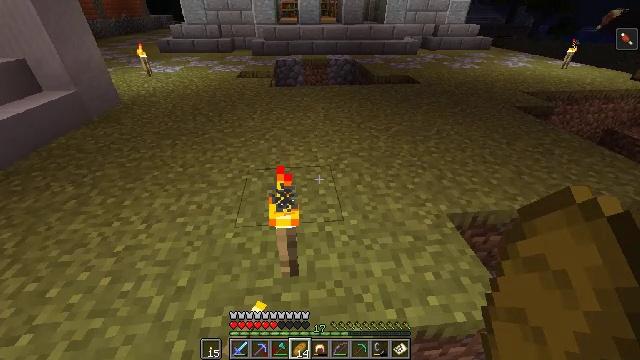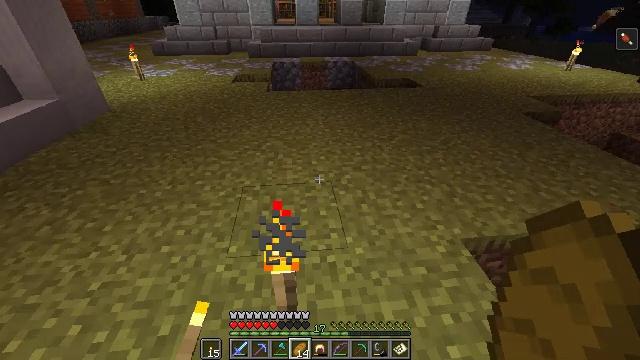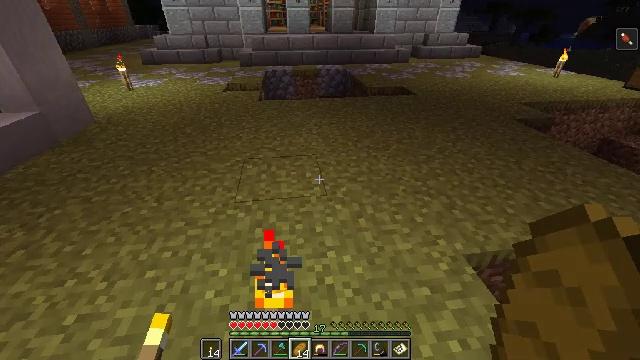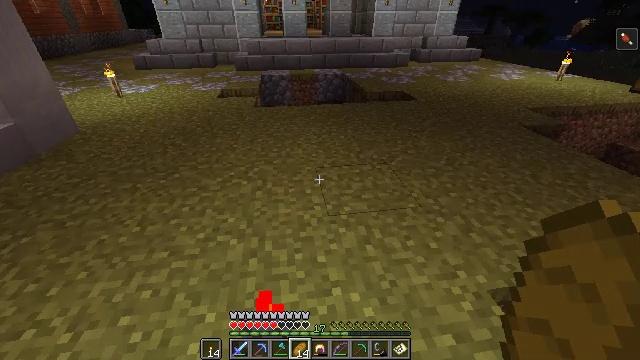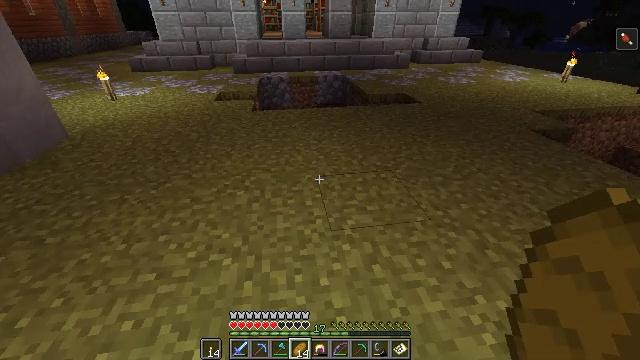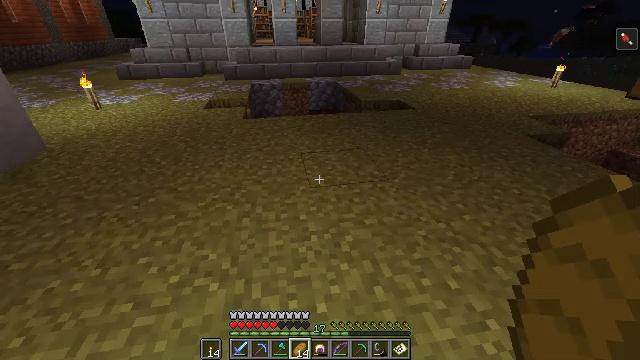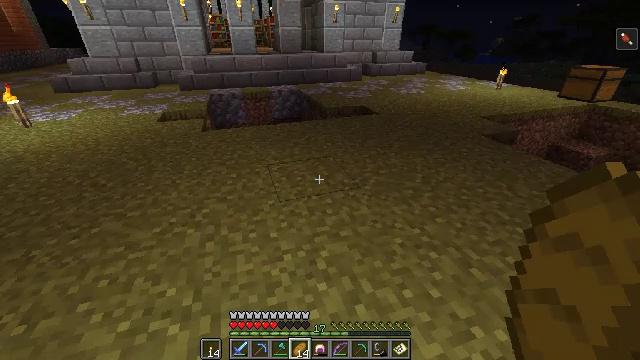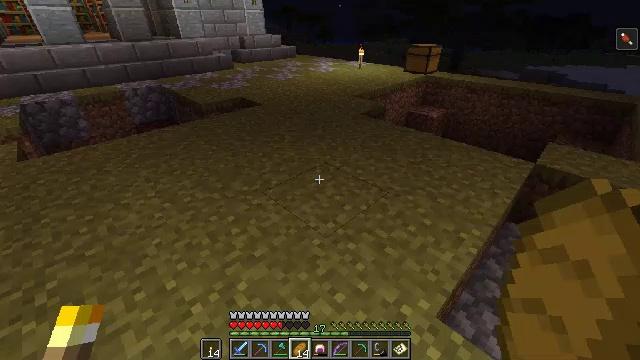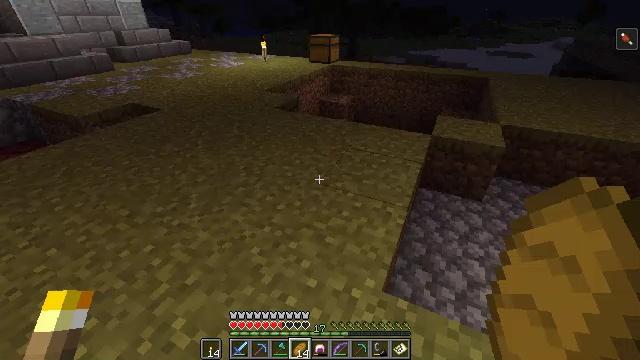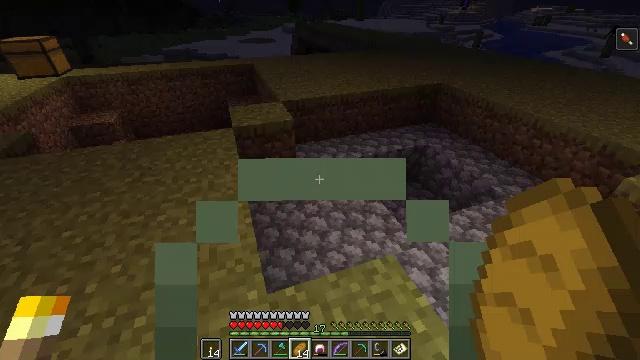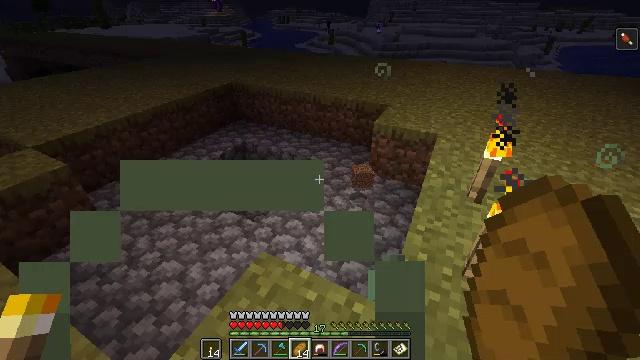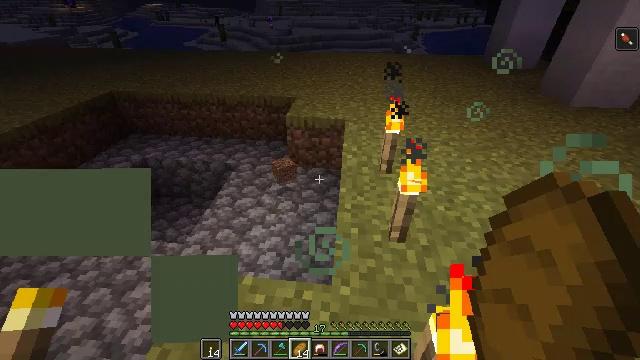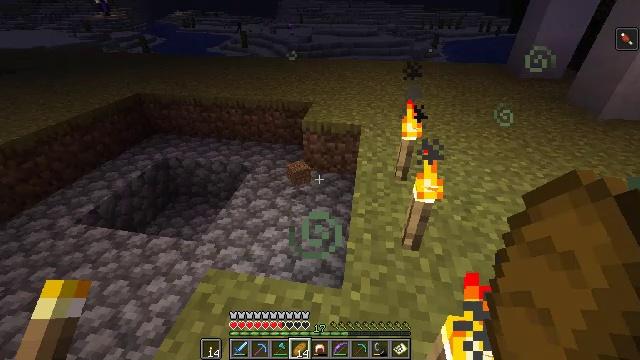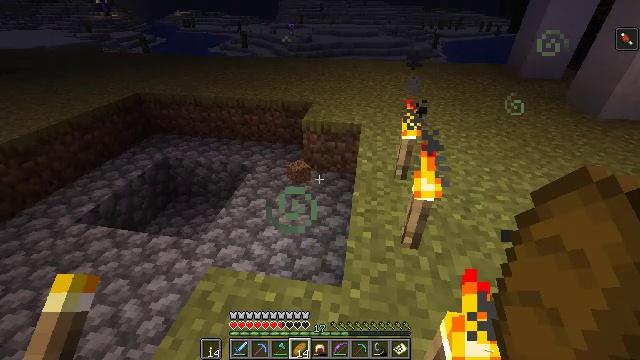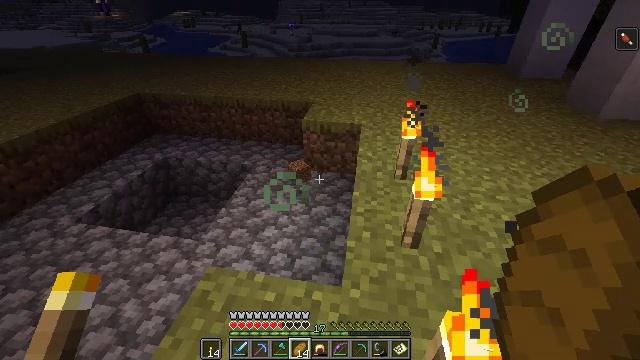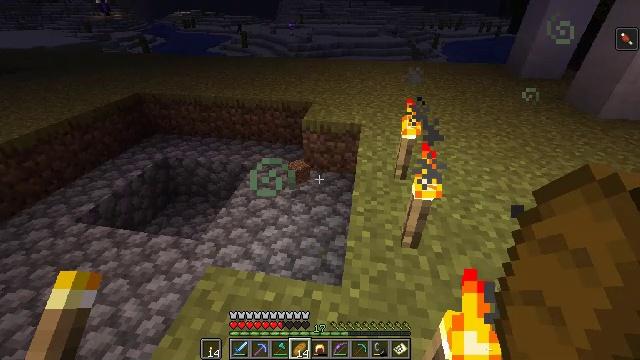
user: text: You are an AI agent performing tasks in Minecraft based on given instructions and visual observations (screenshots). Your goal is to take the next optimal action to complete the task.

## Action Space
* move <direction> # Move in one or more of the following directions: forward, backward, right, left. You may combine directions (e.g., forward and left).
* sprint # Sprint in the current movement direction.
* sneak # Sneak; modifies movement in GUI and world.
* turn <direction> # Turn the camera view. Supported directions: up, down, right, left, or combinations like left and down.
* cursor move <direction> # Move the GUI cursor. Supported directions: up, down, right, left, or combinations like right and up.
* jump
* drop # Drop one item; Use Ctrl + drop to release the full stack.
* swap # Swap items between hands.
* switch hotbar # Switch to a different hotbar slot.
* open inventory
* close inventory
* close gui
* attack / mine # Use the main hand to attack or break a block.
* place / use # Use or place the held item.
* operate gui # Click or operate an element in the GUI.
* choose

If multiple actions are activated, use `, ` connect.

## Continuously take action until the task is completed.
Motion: motion action
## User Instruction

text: Attack the torch to pick it up.
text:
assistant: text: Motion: move forward
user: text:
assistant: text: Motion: move forward, turn right and up
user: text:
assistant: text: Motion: move forward
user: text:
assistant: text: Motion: move forward
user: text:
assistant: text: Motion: move forward, turn right and up
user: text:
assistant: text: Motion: move forward, turn right and up
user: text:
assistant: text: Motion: move forward, turn right and down
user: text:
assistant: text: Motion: turn right and down
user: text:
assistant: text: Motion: turn right and down
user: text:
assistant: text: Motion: turn right
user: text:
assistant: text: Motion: turn right and down
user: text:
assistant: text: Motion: turn left and up
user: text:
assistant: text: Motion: no_op
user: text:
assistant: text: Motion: no_op
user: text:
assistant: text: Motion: no_op
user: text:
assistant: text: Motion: no_op
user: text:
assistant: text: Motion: turn right and down, switch to hotbar 1
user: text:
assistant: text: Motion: turn right and down, switch to hotbar 1
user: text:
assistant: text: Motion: switch to hotbar 1
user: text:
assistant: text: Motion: turn left and down, switch to hotbar 1
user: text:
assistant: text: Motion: turn right and down
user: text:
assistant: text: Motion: turn right and down
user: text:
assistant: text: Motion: turn right and down
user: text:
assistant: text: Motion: turn right and down
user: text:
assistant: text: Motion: turn right and down
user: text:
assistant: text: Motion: turn right
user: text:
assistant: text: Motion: attack / mine
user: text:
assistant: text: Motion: attack / mine
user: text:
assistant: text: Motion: attack / mine
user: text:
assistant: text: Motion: move forward, turn left and up, attack / mine